Question: I have a table called participants with the following fields:
- - -
The background is that there are conversations with at least two or more participants. I want to find a conversation that has only been held by two specified users, with no other users in the conversation.
I have come up with the following:
'''
SELECT *
FROM participants
WHERE user_id = 1 OR user_id = 2
GROUP BY conversation_id
HAVING COUNT(*) = 1
'''
Given this content

you can see that the users 1 and 2 share a conversation with user 3 (conversation 1), but also have one conversation alone (conversation 2).
The query above in fact returns the right conversation_id (i.e. 2) - but I am not sure whether the query is correct. When I say 'HAVING COUNT(*) = 2'it returns conversation 1, and I am not sure why. Intuitively I used having count - and it seems to work if set to 1 - but I am not sure what it does in this context.
Is the query correct? If so, why? If not, what do I need to change to make it work?
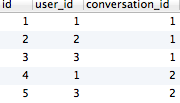
Answer: Using your query will not work since the 'where' clause filters out the user_ids. Use
'''
SELECT * FROM participants
GROUP BY conversation_id
HAVING sum(user_id not in (1,2)) = 0
'''
'user_id not in (1,2)' returns '1' if a 'user_id' other than '1,2' are in a conversation and '0' otherwise. So using 'SUM' you can add up all that cases. If none are found then the sum is '0'.